Question: I have a UIWebView to show local content in HTML. I want the content indented on each side so as to not touch the side of the screen. The problem is the content is in the UiWebView, so when I resize the webview the scroll bar sticks out (see picture below).

I'm at my wit's end trying to fix this.
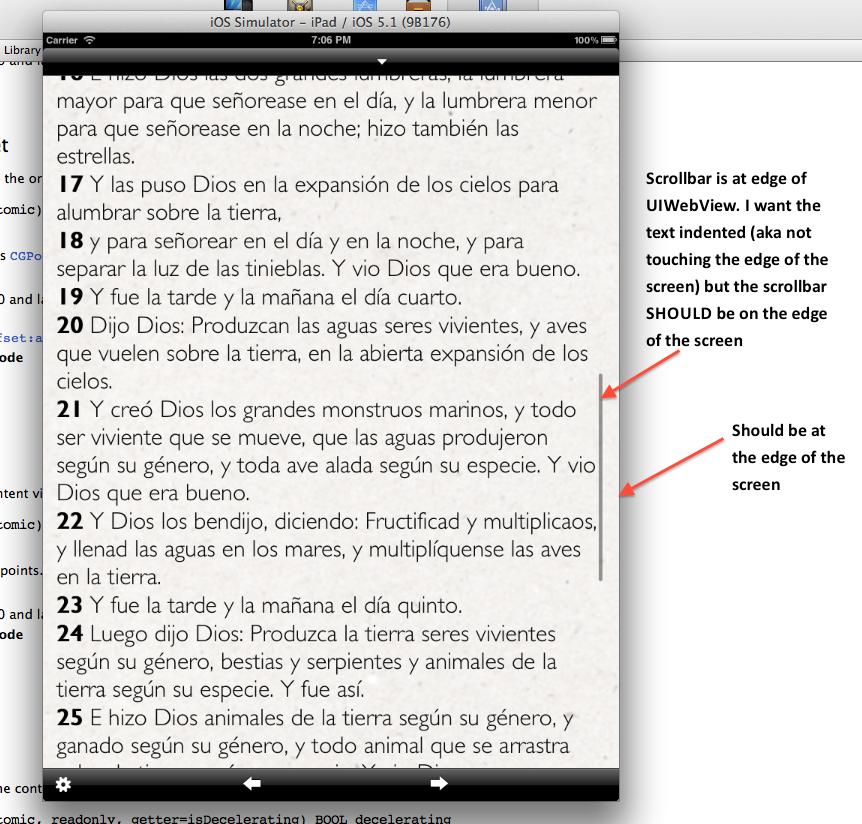
Answer: Make the UIWebView edge to edge, then you can either inject the following CSS code, or add it directly to the files (since you say they are in the app bundle).
'''
div.myContent {
padding-right:50px;
padding-left:50px;
}
'''
You can of course change 'div.myContent' to whatever you want.
This way, scroll bar stays on edge but content indents on both sides.